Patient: sex M, age 70
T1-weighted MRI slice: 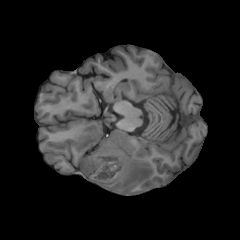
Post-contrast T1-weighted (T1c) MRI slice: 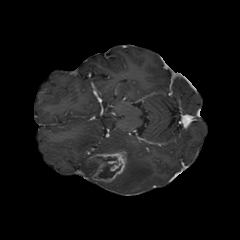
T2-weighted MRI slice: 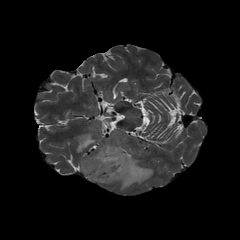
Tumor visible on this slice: yes
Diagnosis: Glioblastoma, IDH-wildtype
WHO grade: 4